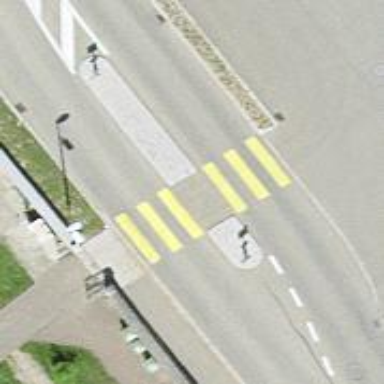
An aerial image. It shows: Marked crossing with pedestrian island.